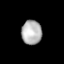
Tissue: lung
Cell type: Epithelial cells
Senescence score: 0.2316
Nuclear area (px): 484
Mean DAPI intensity: 178.058